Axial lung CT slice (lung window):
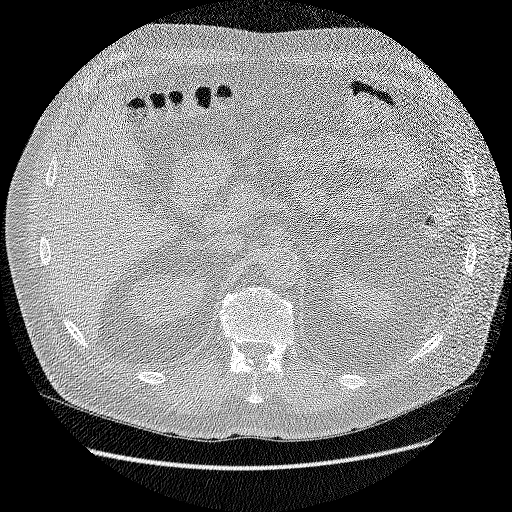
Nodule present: no